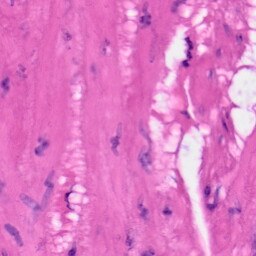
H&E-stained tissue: Skin